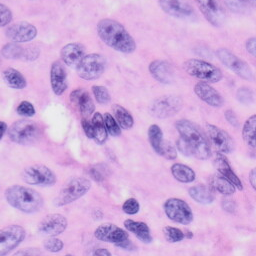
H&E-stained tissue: Skin